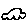
Label: cloud